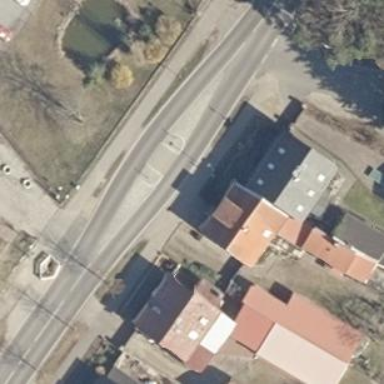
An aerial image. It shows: Unmarked crossing with pedestrian island.